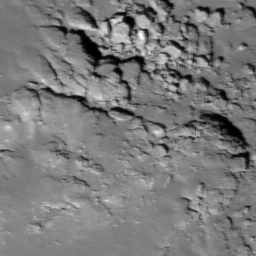
Host type: background_regolith
Lunar coordinates: latitude nan, longitude nan